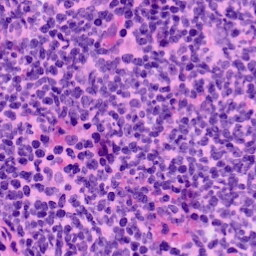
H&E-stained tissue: LymphNode